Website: bh-photo
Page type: billing-address
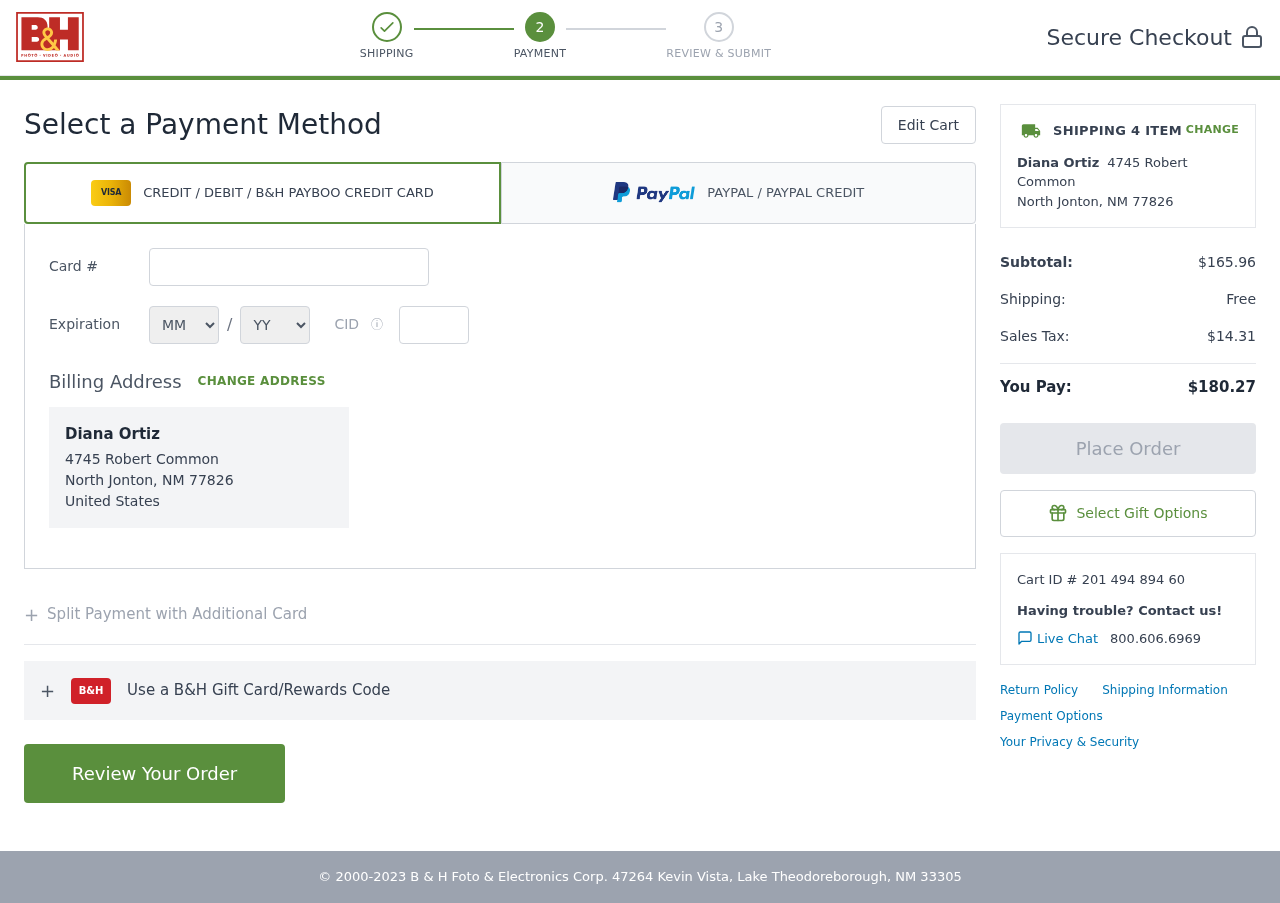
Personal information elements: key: PII_CARD_CVV
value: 817
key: PII_CARD_EXPIRY_MONTH
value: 08
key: PII_CARD_EXPIRY_YEAR
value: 28
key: PII_CARD_NUMBER
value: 6561 7220 7472 2692
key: PII_CITY_STATE_ZIP
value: North Jonton, NM 77826
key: PII_COUNTRY
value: United States
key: PII_FULLNAME
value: Diana Ortiz
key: PII_STREET
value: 4745 Robert Common
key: PII_FULLNAME2
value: Diana Ortiz
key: PII_CITY
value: North Jonton
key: PII_STATE_ABBR
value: NM
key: PII_POSTCODE
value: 77826
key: PII_POSTCODE_FULL
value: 77826
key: PII_CITY_STATE
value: North Jonton, NM
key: PII_POSTCODE_NUMERIC
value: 77826
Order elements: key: ORDER_NUM_ITEMS
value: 4
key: ORDER_SUBTOTAL
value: $165.96
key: ORDER_SHIPPING_COST
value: Free
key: ORDER_TAX
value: $14.31
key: ORDER_TOTAL
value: $180.27
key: ORDER_ID
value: Cart ID # 201 494 894 60